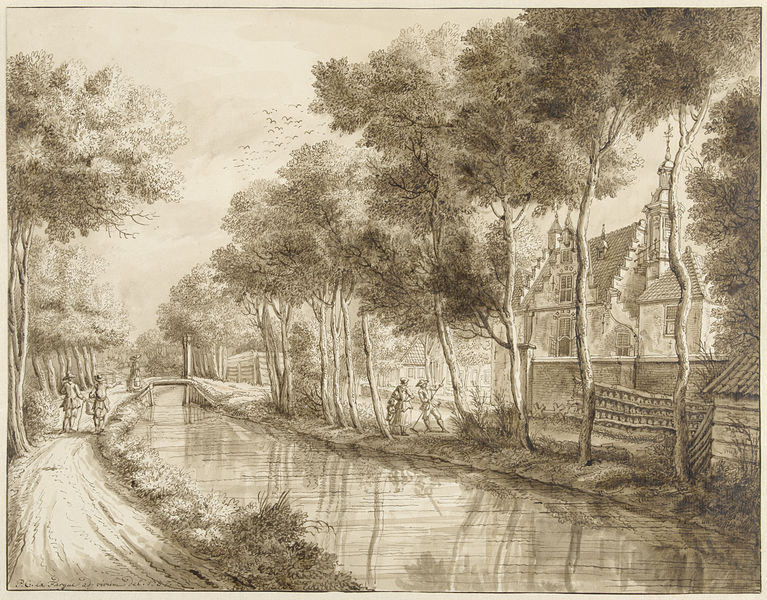
Titel: Het huis van Jhr. Quarles bij Voorburg
Künstler: Paulus Constantijn la Fargue
Standort: Amsterdam
Institution: Rijksmuseum
Schlagwörter: baum, bäume, fluss, landschaft, menschen, ufer, haus, weg, spiegelung, vögel, brücke, kanal, kirche, mauer, allee, gestrüpp, treppengiebel